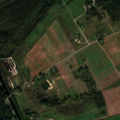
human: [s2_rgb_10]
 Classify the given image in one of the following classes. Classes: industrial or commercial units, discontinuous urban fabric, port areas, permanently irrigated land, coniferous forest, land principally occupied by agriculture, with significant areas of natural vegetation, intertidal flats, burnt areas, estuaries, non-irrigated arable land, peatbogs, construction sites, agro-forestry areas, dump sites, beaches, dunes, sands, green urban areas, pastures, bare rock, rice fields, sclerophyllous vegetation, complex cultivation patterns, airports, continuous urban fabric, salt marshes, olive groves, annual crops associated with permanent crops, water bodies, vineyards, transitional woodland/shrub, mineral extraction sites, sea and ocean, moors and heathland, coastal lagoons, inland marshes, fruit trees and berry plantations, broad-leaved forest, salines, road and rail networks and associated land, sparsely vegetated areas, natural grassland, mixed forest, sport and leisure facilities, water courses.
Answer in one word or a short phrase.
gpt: non-irrigated arable land, complex cultivation patterns, coniferous forest, transitional woodland/shrub, peatbogs